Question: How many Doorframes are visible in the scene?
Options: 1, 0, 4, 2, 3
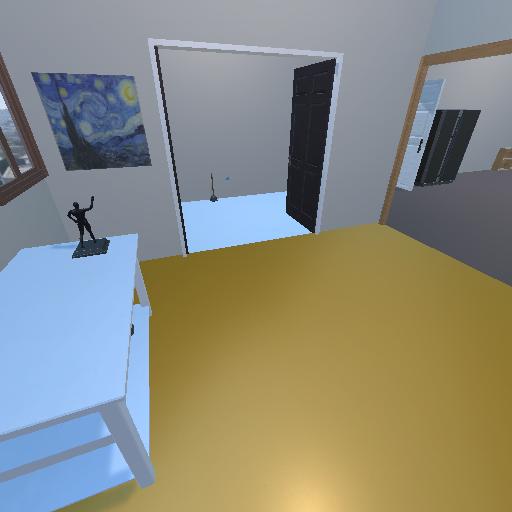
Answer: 1